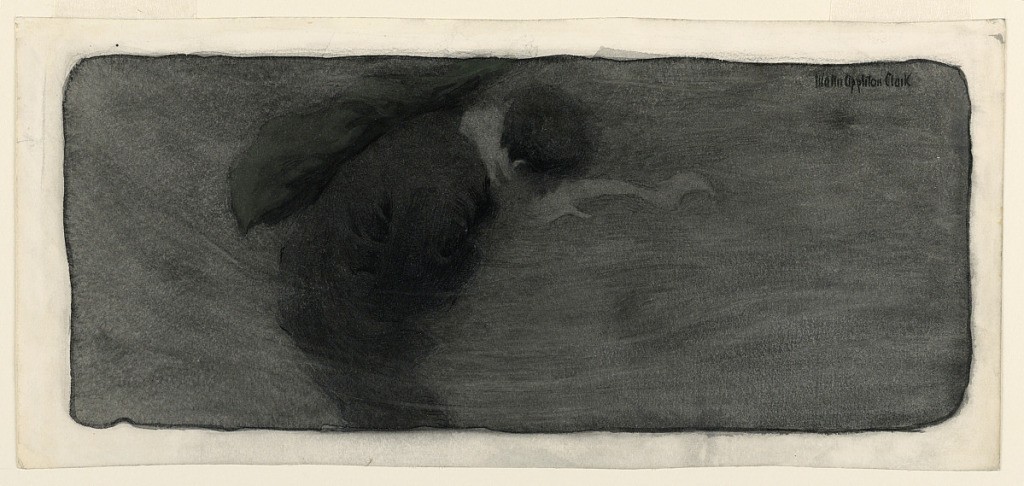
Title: Man in a Storm
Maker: Walter Appleton Clark, American, 1876–1906
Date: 1899
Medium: Brush and green, grey, and black washes, with white chalk and graphite, on white watercolor paper
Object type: Drawing
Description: A man seen from the right, walking in a storm, his head bent into the wind and muffler flying.